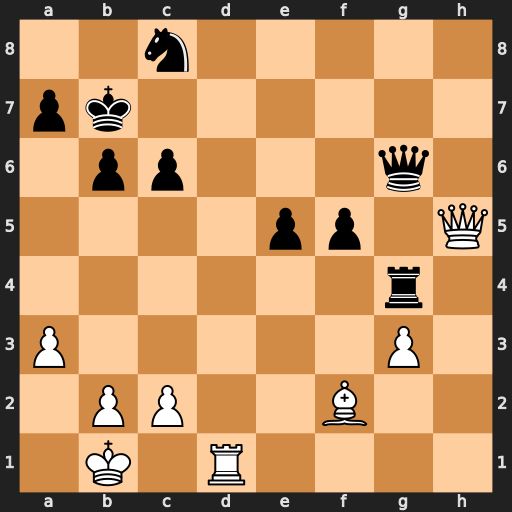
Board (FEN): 2n5/pk6/1pp3q1/4pp1Q/6r1/P5P1/1PP2B2/1K1R4
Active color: w
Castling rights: -
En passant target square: -
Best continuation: Rd7+ Kb8 Qh8 Qe6 Qd8 Qxd7 Qxd7